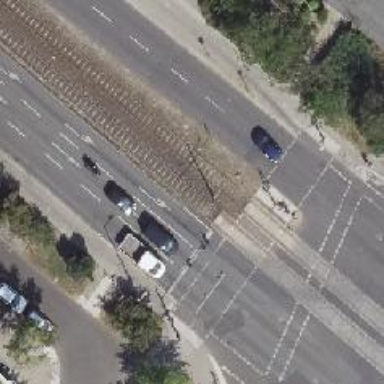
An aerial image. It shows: Concrete footway crossing with traffic signals and pedestrian island.